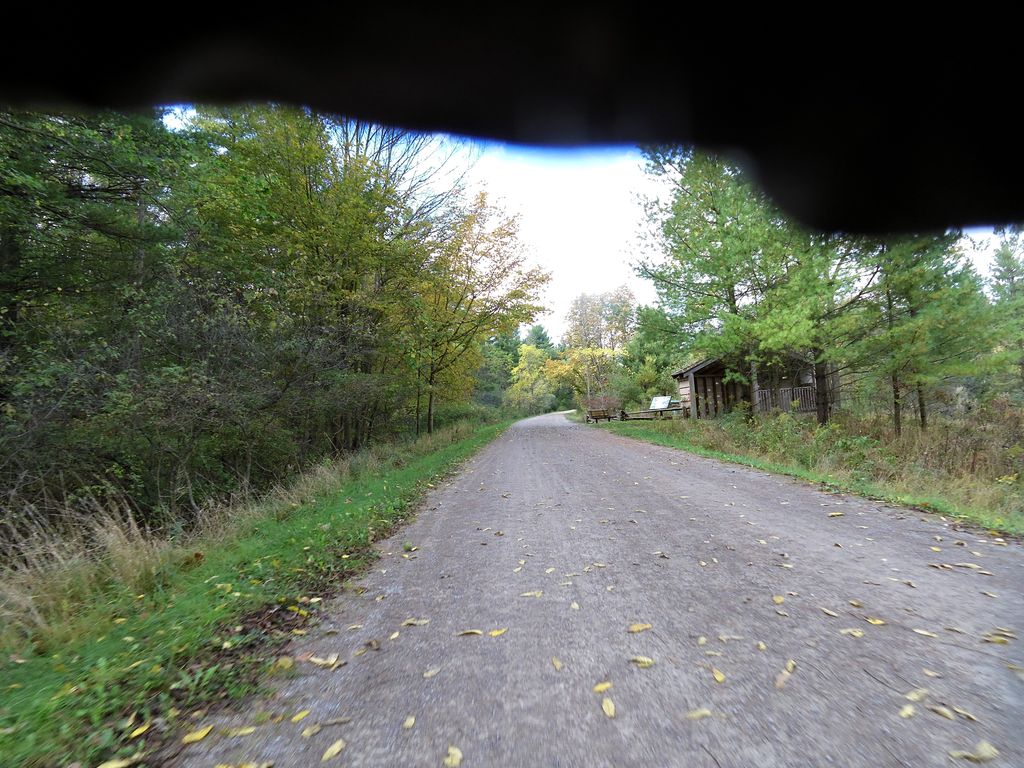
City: hamilton